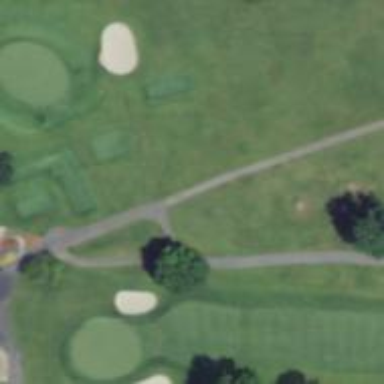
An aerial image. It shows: Path designated for golf carts.